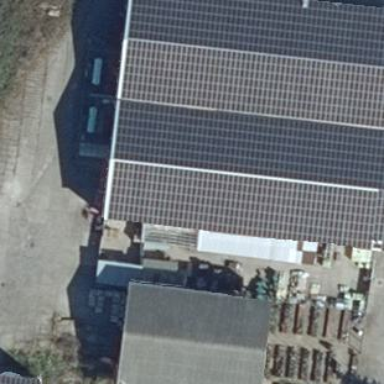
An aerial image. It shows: Commercial building with supermarket hosting small solar photovoltaic panel generator on the roof.